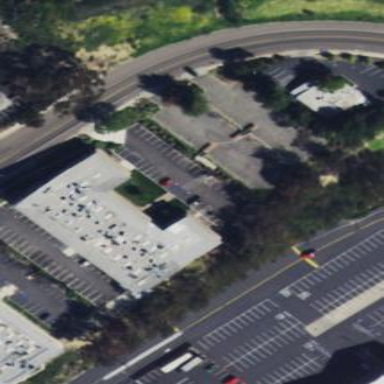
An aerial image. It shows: Office building.